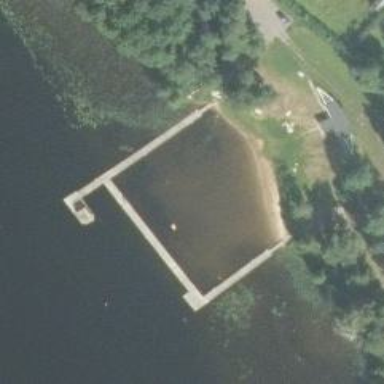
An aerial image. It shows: Swimming area for leisure and sport activities.